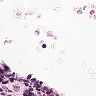
Metastatic tissue present: no